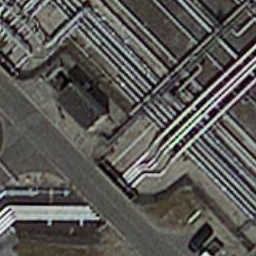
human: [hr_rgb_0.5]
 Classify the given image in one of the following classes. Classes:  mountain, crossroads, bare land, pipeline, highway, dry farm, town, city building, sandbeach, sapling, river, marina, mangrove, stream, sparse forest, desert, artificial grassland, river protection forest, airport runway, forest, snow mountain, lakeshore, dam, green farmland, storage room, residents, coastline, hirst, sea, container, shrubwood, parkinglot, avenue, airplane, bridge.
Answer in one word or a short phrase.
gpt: pipeline